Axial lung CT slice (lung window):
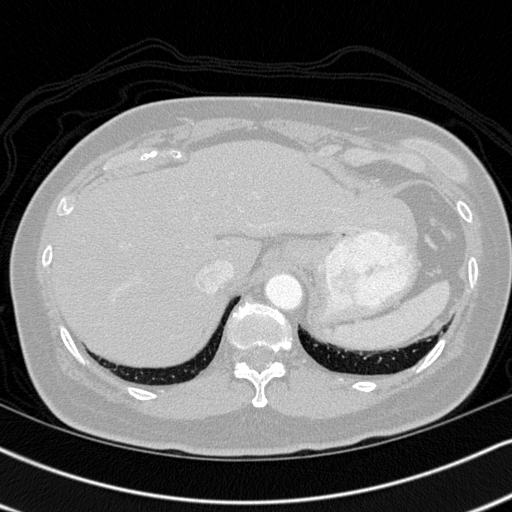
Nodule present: no